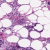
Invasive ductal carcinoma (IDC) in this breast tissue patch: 1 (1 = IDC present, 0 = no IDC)